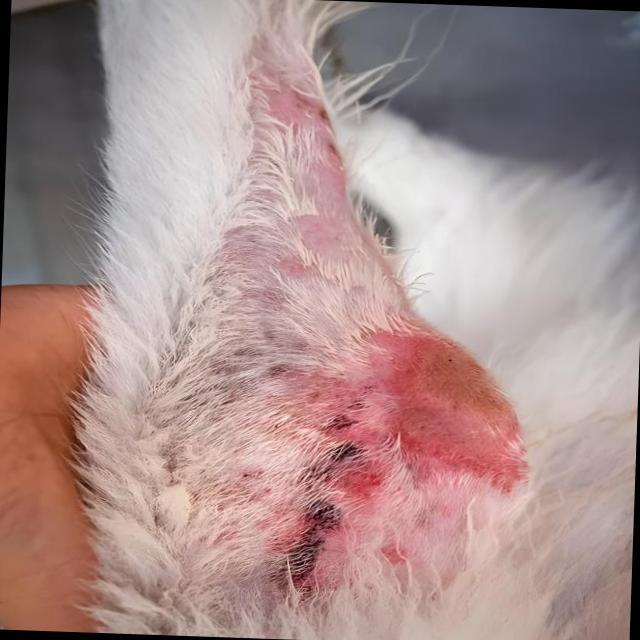
Canine dermatitis — inflammation of the skin presenting with erythema, pruritus, papules, and excoriation. May be allergic, contact, or atopic in origin.